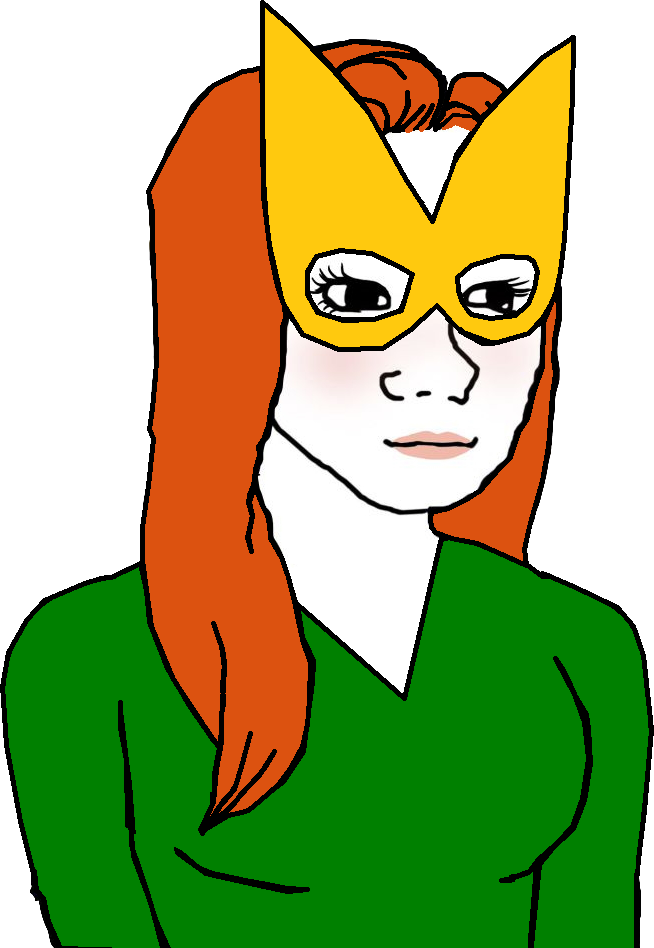
Label: 5_Trad_Wife